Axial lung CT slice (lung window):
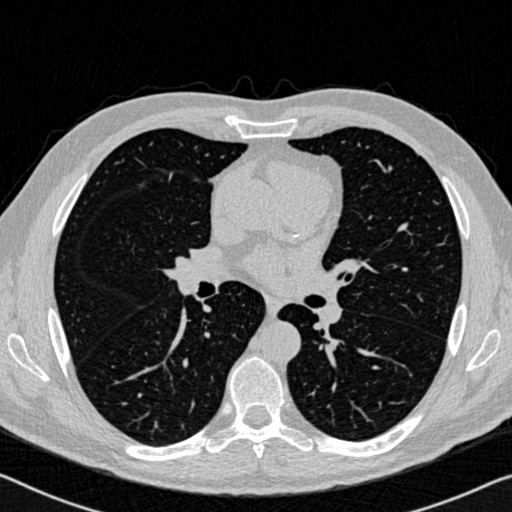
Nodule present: no